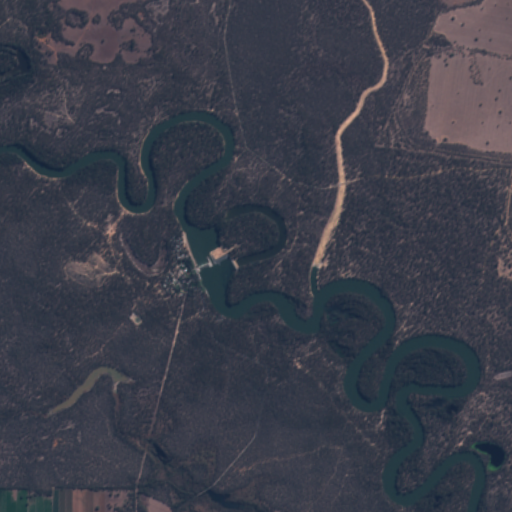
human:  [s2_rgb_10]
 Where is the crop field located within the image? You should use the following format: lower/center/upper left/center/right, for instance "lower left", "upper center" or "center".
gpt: The crop field is located in the lower left of the image.
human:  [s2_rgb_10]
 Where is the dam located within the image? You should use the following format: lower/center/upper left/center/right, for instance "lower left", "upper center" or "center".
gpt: The dam is located in the center of the image.
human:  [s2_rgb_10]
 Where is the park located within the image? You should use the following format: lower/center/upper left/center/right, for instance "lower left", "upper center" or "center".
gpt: There is no park in the image.